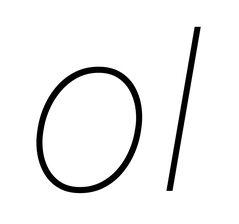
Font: Roboto-Italic_Thin_Italic